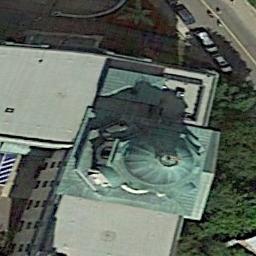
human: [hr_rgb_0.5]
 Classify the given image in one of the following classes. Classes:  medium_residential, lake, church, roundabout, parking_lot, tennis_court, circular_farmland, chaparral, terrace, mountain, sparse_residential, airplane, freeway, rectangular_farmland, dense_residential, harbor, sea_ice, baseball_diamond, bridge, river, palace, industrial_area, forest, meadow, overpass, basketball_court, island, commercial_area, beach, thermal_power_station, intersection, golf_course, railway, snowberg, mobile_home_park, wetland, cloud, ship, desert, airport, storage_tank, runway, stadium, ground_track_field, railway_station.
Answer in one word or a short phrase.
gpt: church